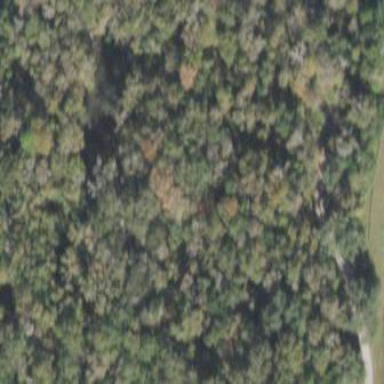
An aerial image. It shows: Mixed woodland with various types of leaves.